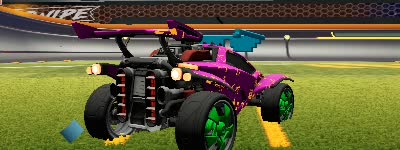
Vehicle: octane